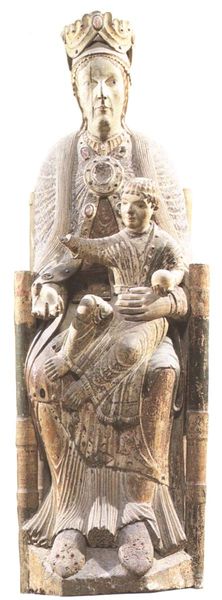
Titel: Muttergottes mit KInd aus Saint-Martin-des-Champs
Standort:  ()
Schlagwörter: geste, kleid, falten, kind, krone, füße, thron, romanik, madonna, majestà